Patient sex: M
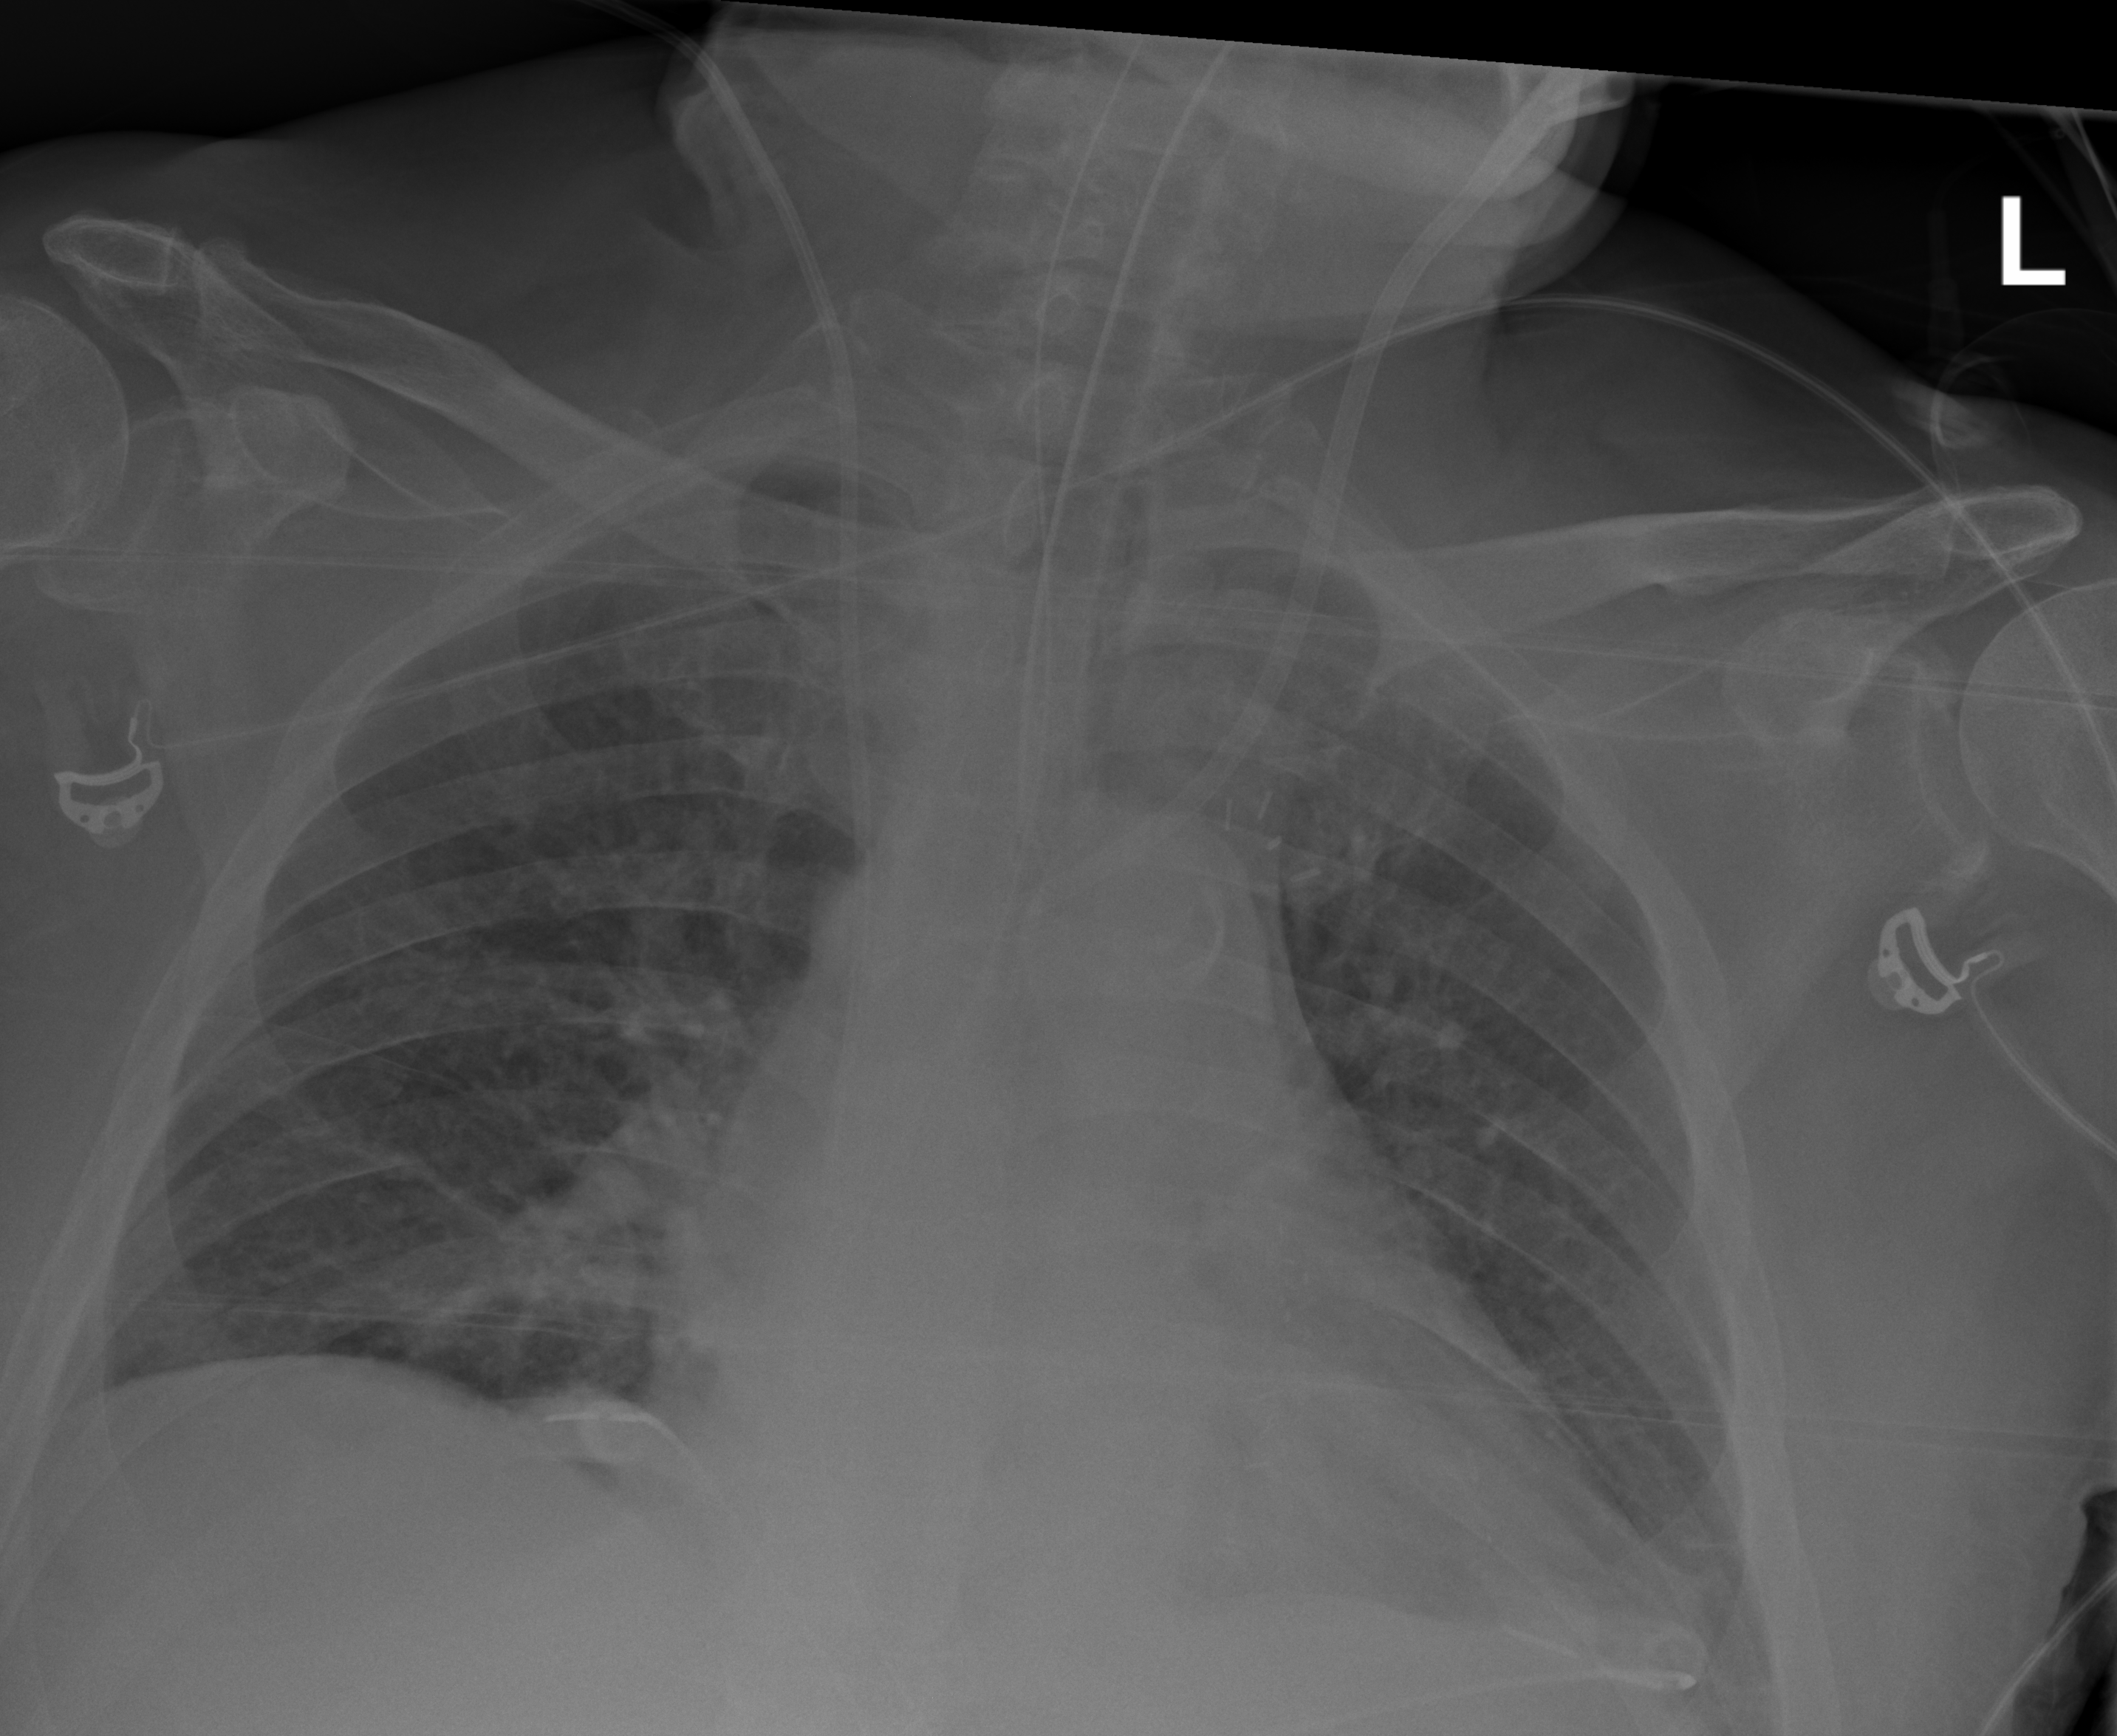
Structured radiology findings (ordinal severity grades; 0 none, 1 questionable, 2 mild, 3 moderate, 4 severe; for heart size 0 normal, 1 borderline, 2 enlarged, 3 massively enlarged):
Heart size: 2
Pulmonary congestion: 2
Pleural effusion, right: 0
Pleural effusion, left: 0
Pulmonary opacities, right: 0
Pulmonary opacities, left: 0
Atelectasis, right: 0
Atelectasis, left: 2